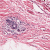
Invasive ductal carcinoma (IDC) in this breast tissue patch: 0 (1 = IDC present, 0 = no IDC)